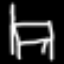
Label: chair